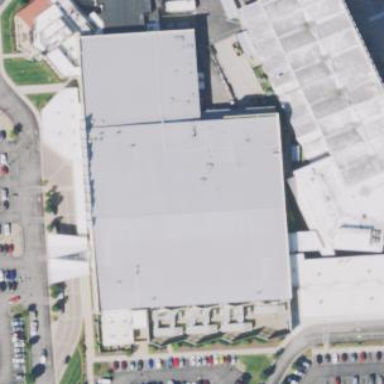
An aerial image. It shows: Casino building.